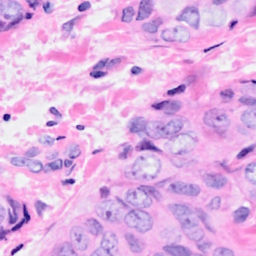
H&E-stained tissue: Breast